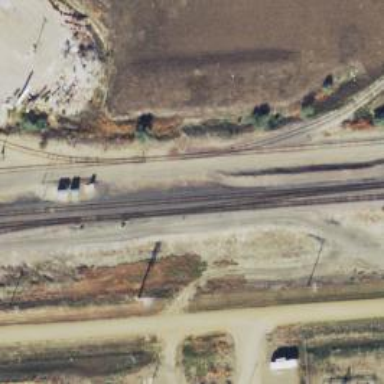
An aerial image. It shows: Railway spur service.